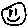
Label: smiley face